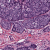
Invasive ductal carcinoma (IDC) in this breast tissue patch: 0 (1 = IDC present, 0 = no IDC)